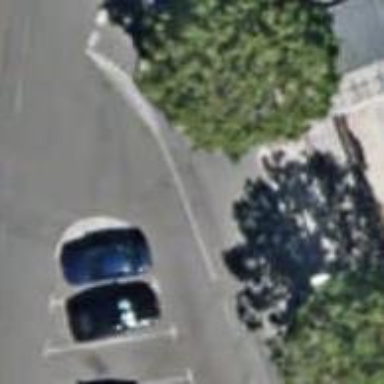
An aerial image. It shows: Bollard barrier.